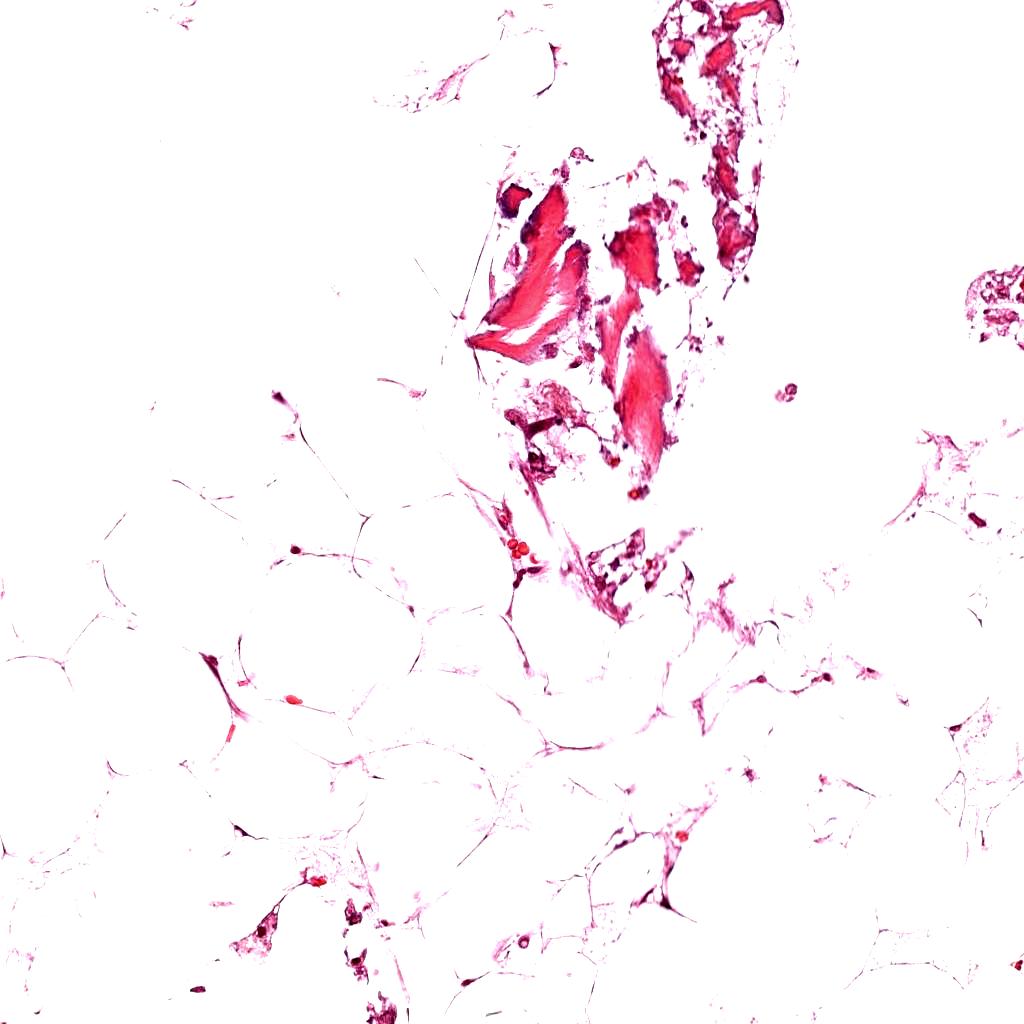
Label: Non-Tumor